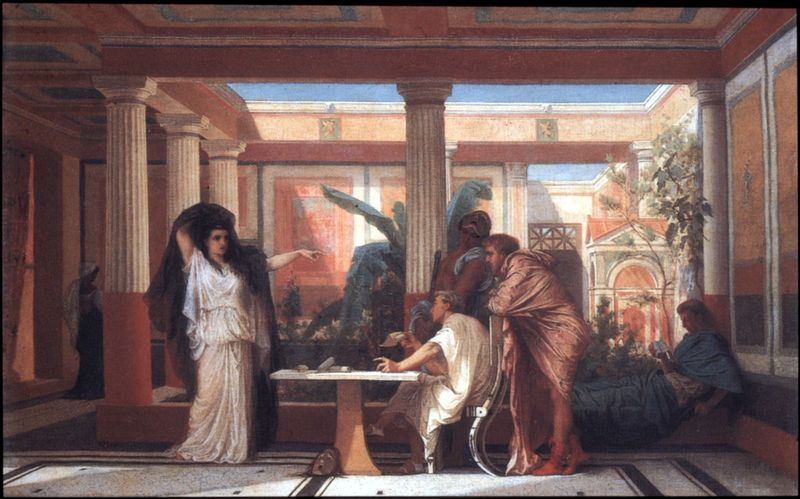
Titel: Probe im Haus des tragischen Dichters
Künstler: Gustave Boulanger
Institution: St. Petersburg, Eremitage
Schlagwörter: blau, himmel, mann, umhang, weiß, bäume, frau, marmor, männer, säulen, tisch, gebäude, haus, rot, tuch, richter, gewand, pflanze, renaissance, garten, wandmalerei, nazarener, antike, maske, buch, orient, palast, rom, römer, liege, kanneluren, dorisch, schreiber, tunika, atrium, antikenrezeption, mosaikboden, kannelüre, fraau, bitch, männet, chicas locas